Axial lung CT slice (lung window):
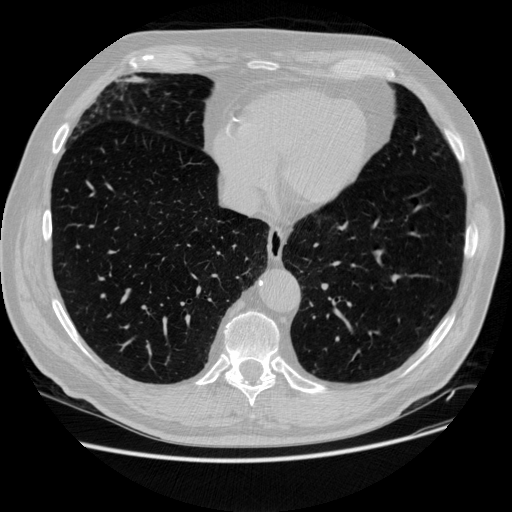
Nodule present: no